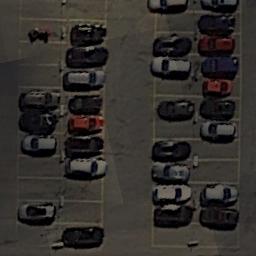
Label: parking_lot